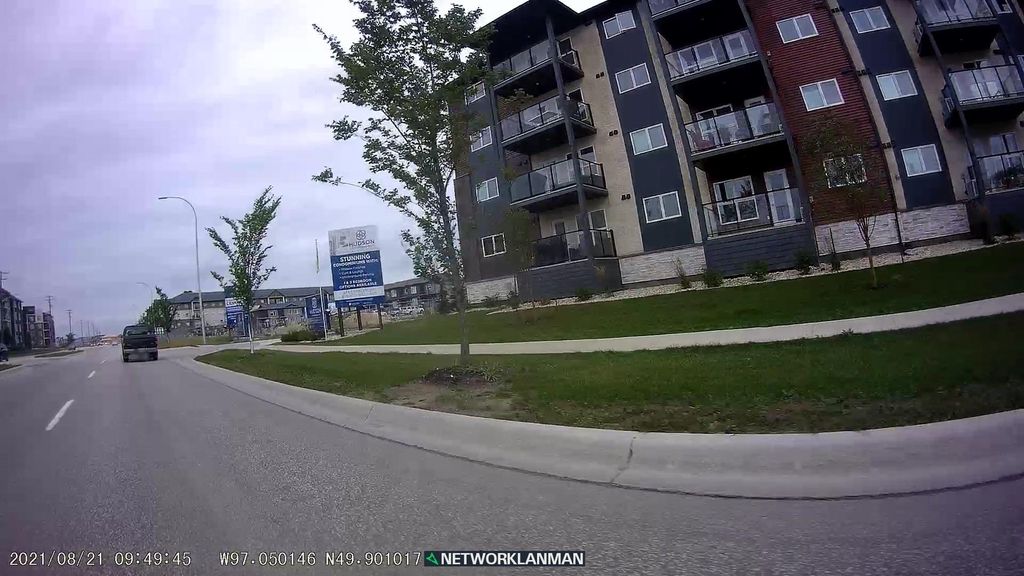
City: winnipeg